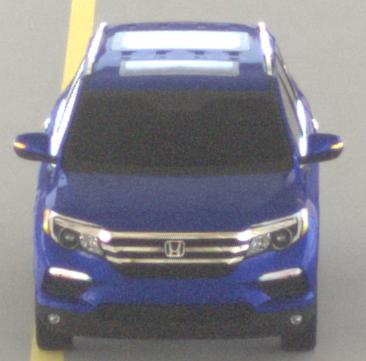
Make: Honda
Model: Pilot
Detailed model: 3
Model produced from: 2015
Model produced until: 2022
Doors: 5
Color: blue
Road condition: dry road
Daytime: morning or afternoon
Contrast: low contrast